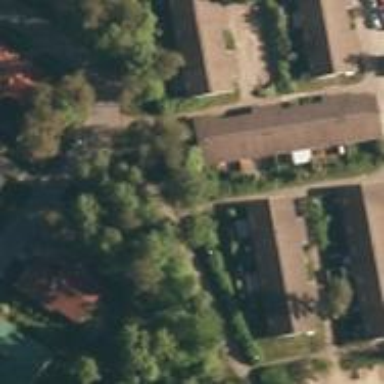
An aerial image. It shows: Asphalt cycleway.